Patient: sex M, age 66
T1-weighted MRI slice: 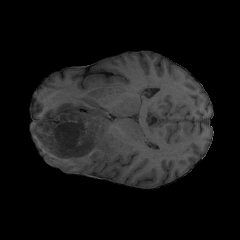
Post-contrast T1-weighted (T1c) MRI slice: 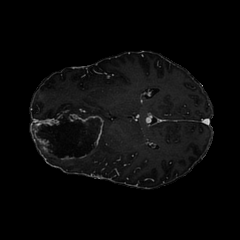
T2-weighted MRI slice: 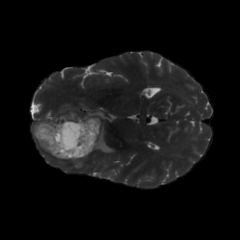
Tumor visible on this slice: yes
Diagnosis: Glioblastoma, IDH-wildtype
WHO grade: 4